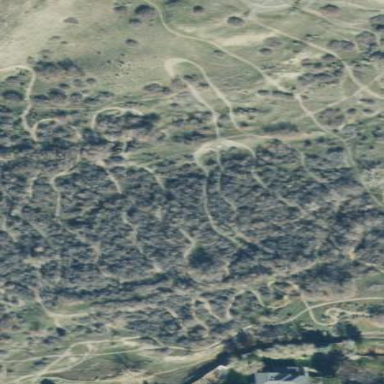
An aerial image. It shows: Dirt path that serves as route.